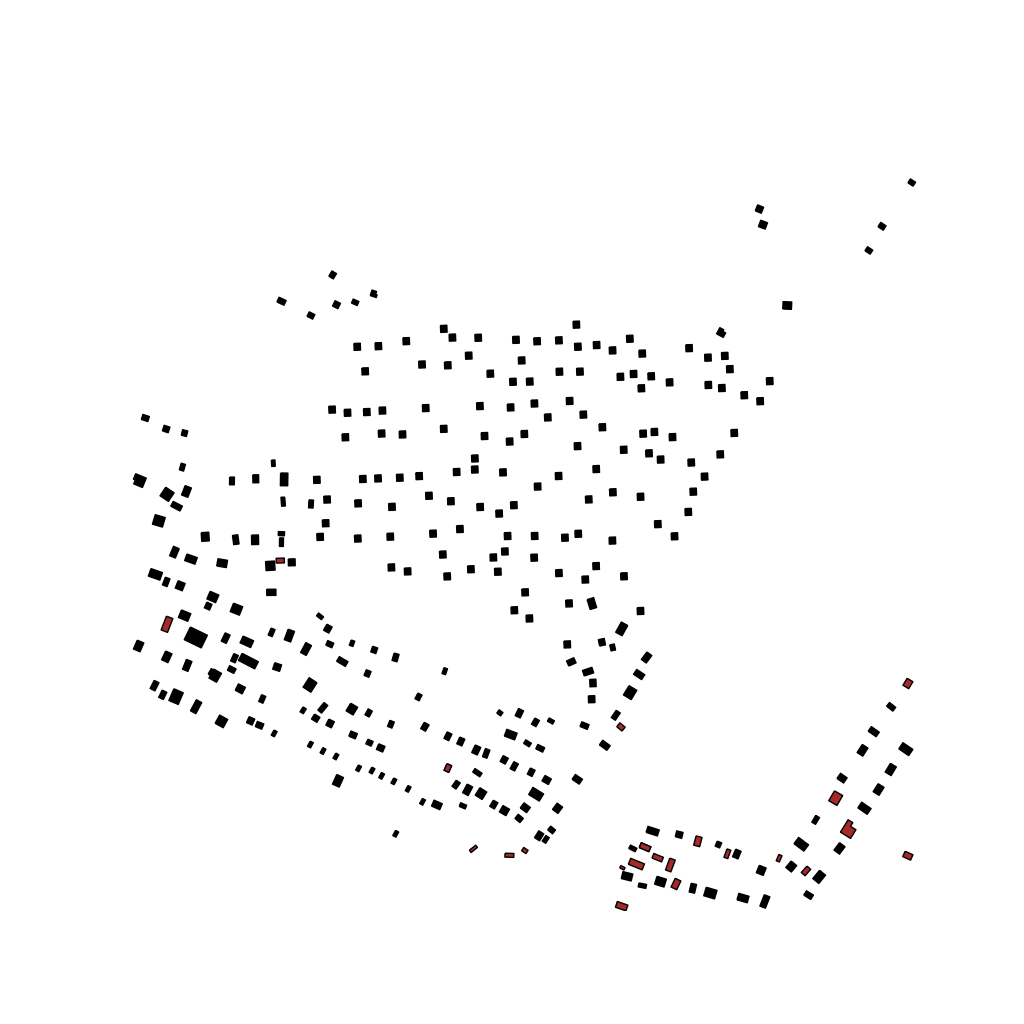
Tags: overhead vector_map, business, recreation, residential, special, individual_rise, density_3, Building, Facility, 1.0 km²